Question: My data is as follows:
'''
grp = rep(1:2, each = 100)
chr = c(rep(1:10, each = 10), rep(1:10, each = 10))
var = paste (grp, "chr", chr, sep = "")
pos = (rep(1:10, 20))
yvar = rnorm(200)
mydf = data.frame (var, pos, yvar)
require( lattice)
xyplot(yvar ~ pos| factor(var), data = mydf, layout = c(1,10), type = c("g", "h"),
col = "darkolivegreen", lwd = 4)
'''
(1) I want to put different colors to alternate graph / panel - for example - '2chr1' is darkolive green but 'chr10' is say purple. then again dark olive green and purple so on.
(2) I want to use reverse order of graph means that '2chr9' is at the bottom.
Thanks

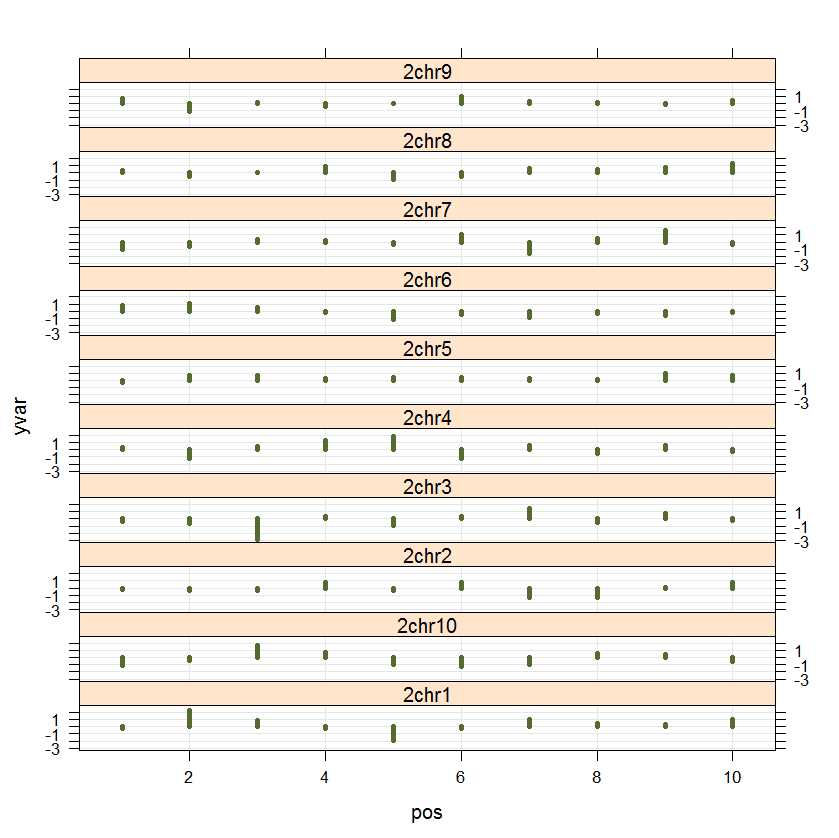
Answer: Use 'as.table=TRUE' to change the order of panels and 'groups' (along with an extended 'col' vec) to change colo(u)rs.
: adjusted order of factor levels
'''
mydf <-
data.frame (var, pos, yvar,
## fvar = factor(var,levels=unique(var)),
fvar = factor(var, levels = c(outer(2:1, 1:10, paste, sep="chr"))))
xyplot(yvar ~ pos| fvar,
groups=fvar,
data = mydf, layout = c(1,10,2), type = c("g", "h"),
col = c("darkolivegreen","purple"), lwd = 4, as.table=TRUE)
'''
The extended 'layout' command gives two pages.

Alternatively, a side-by-side layout might be nice:
'''
library(latticeExtra)
useOuterStrips(xyplot(yvar ~ pos|factor(grp)*factor(chr),
groups=grp,
col=c("darkolivegreen","purple"),
data = mydf, layout = c(2,10), type = c("g", "h"),
lwd = 4, as.table=TRUE))
'''